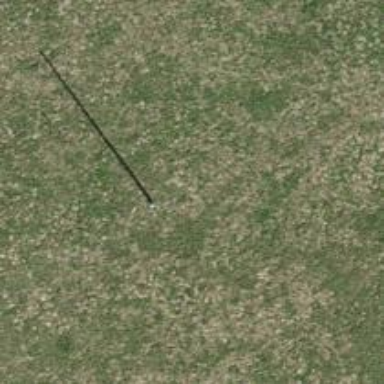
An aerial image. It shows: Power pole.